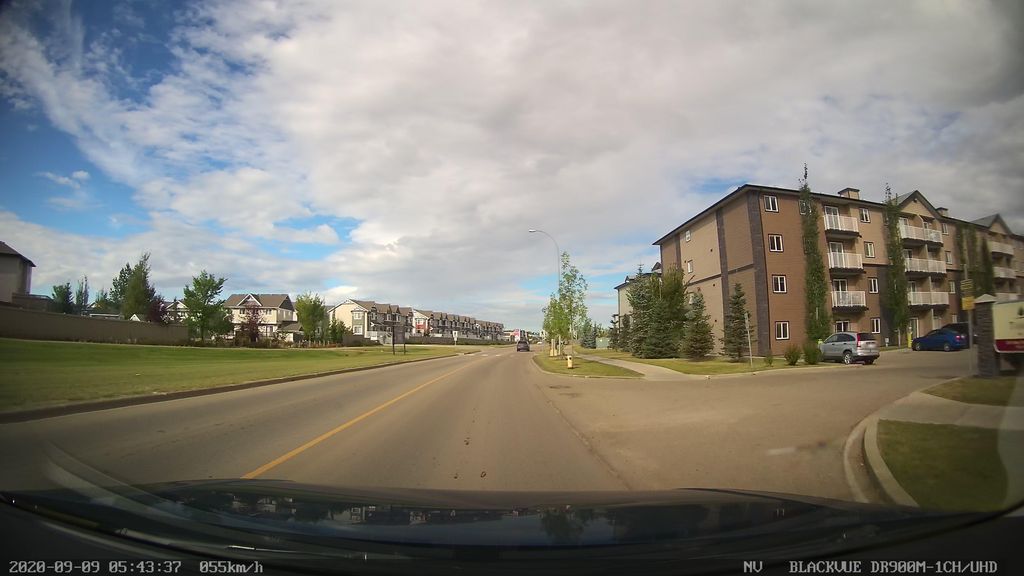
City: edmonton